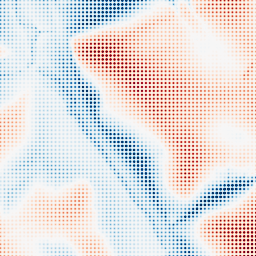
Category: edge_preserving
Decomposition family: guided
Decomposition parameters: radius: 32
eps: 0.1
Upsampling method: sinc_hamming
Upsampling parameters: scale: 8
kernel_size: 4
Upsampling scale: 8